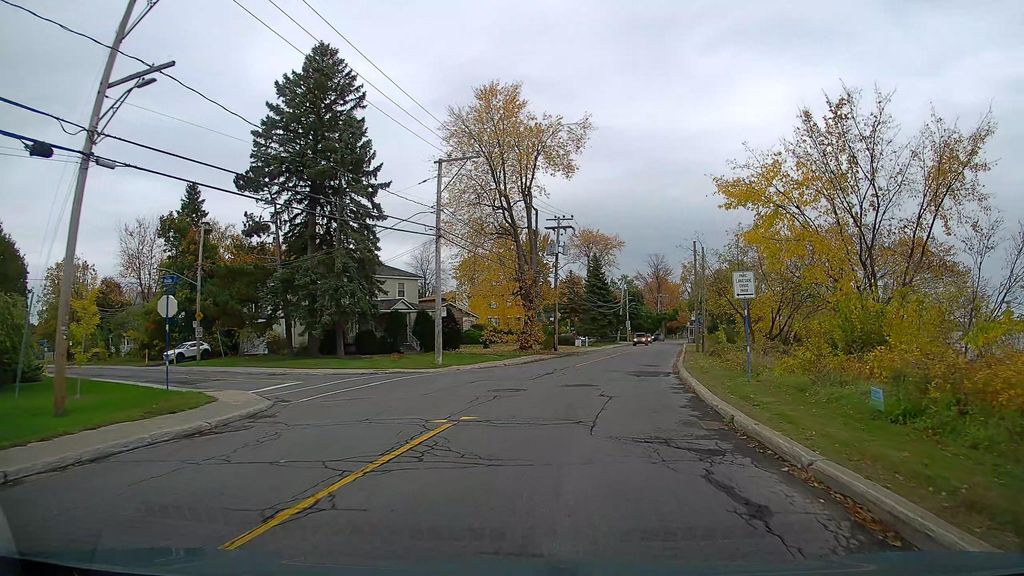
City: montreal